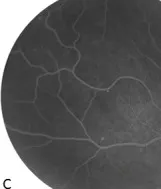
FFA superior with microangiopathy.
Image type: ophthalmic_imaging (ophthalmic_angiography)